Aerial crown-view tile of a tropical tree (Barro Colorado Island, Panama), acquired 20240918:
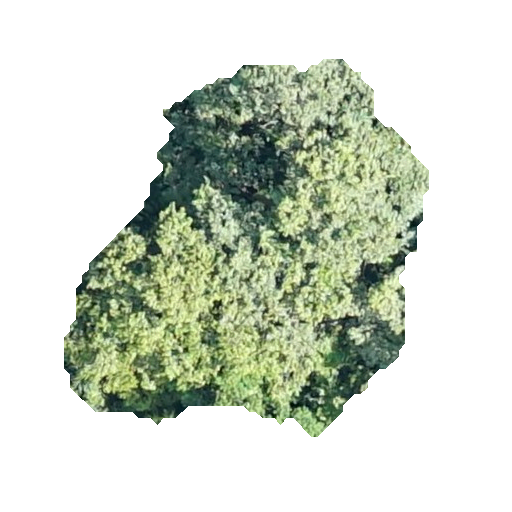
Species: Luehea seemannii
GBIF accepted scientific name: Luehea seemannii
Crown area: 148.328 m²